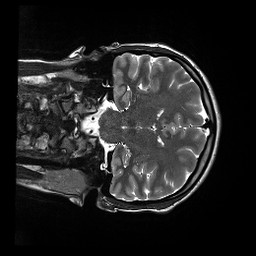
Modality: T2w
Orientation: coronal
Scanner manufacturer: siemens
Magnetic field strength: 3 T
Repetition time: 13.52 s
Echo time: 0.088 s